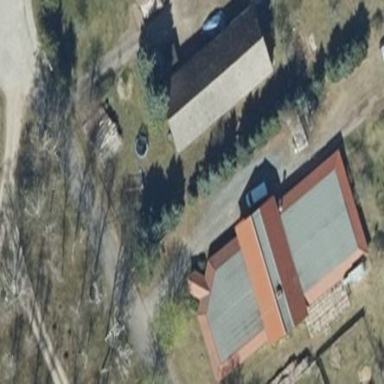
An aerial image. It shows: Building with gabled roof oriented along and colored grey.